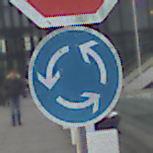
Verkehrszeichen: Kreisverkehr
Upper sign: Stop
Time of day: SunriseSunset
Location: Outdoor (Urban)
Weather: PartlyCloudy
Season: NotSpecified
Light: Natural